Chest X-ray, PA view. Patient: 53 years old, sex M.
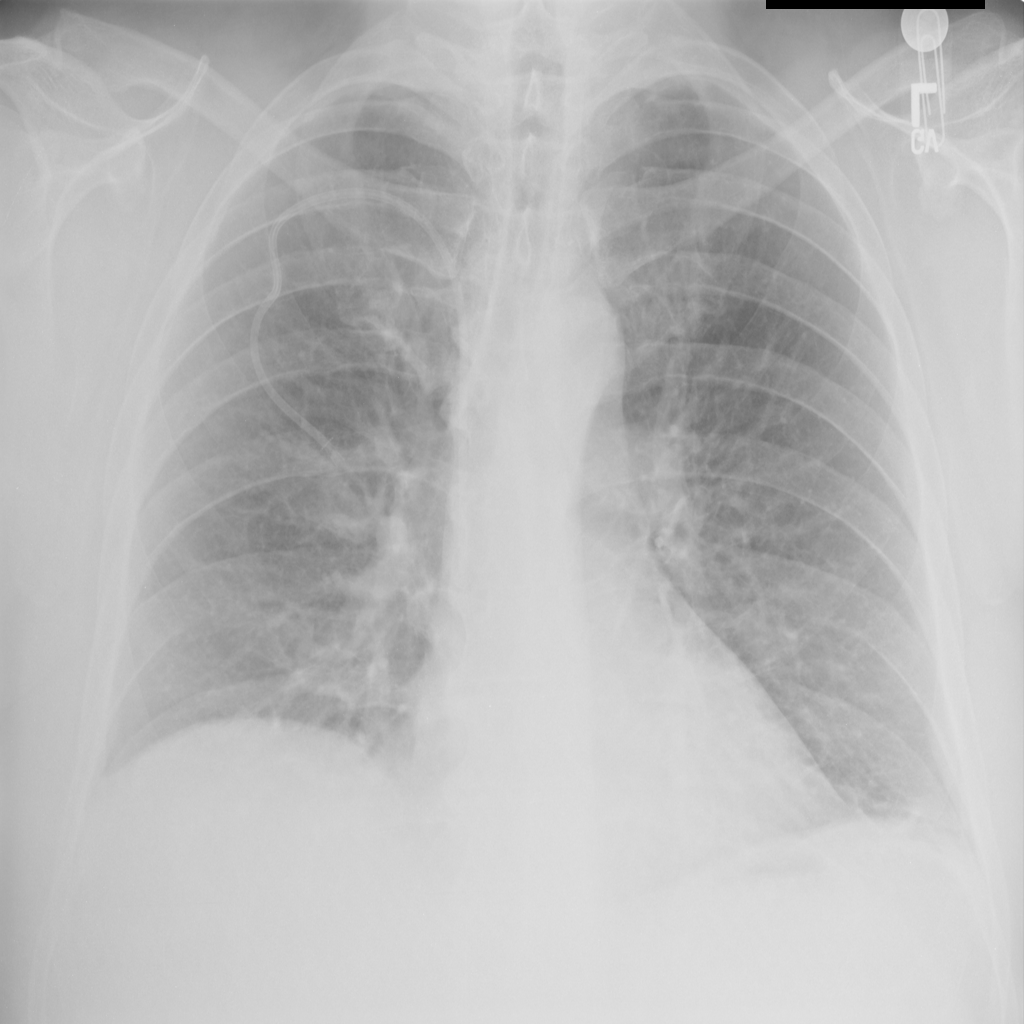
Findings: No Finding